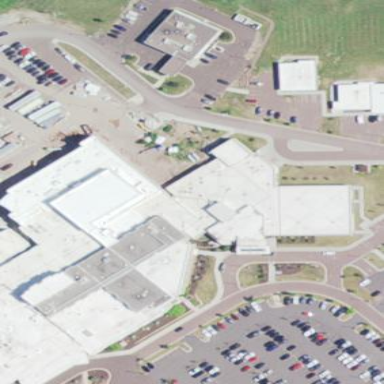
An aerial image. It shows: Clinic building providing healthcare services.